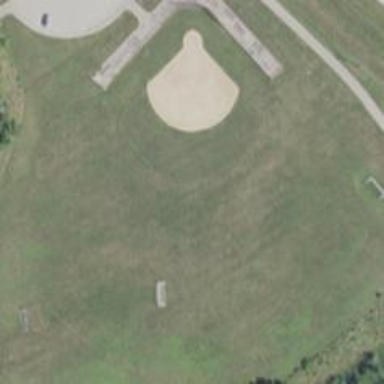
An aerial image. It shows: Baseball pitch for leisure land.